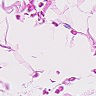
Metastatic tissue present: no